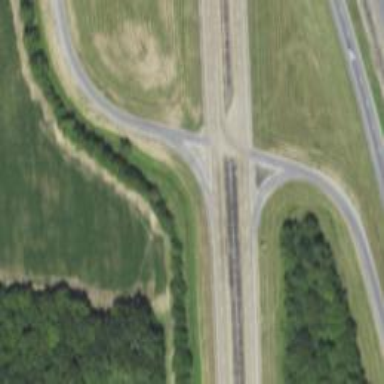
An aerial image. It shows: Motorway link.